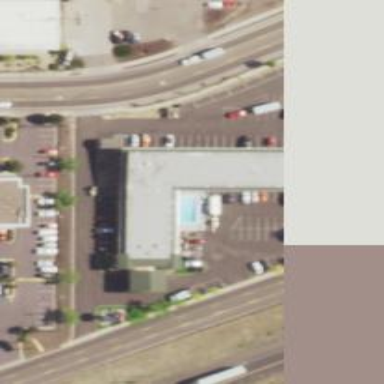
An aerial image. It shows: Hotel building.